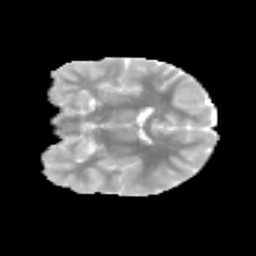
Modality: MD
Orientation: coronal
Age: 11
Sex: male
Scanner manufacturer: siemens
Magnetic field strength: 3 T
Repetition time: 3.8 s
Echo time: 0.07 s